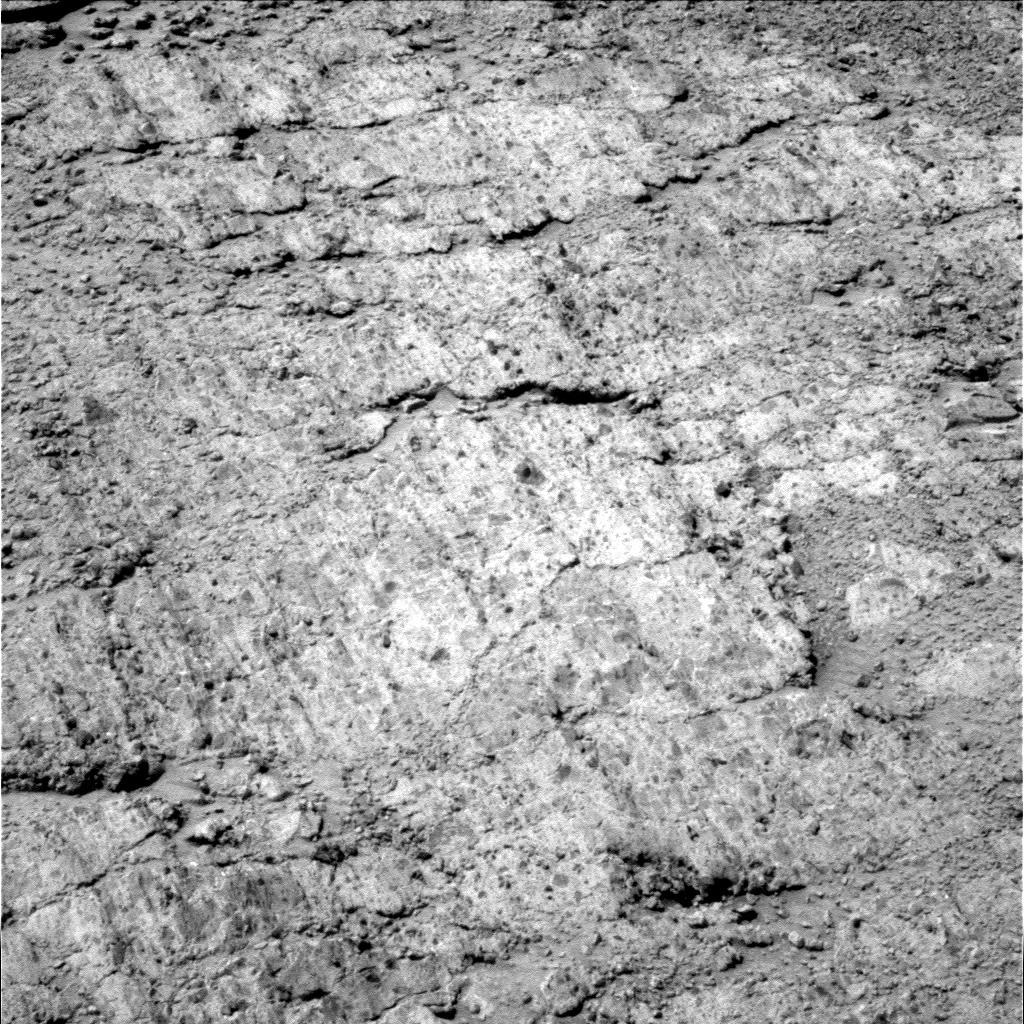
Terrain classes present: Bedrock, Gravel / Sand / Soil